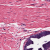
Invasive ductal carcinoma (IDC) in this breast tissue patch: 0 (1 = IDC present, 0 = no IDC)